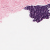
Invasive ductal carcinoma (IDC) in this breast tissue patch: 0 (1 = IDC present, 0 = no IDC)